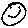
Label: smiley face